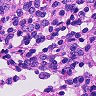
Metastatic tissue present: no